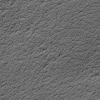
Atmospheric dust classification: not_dusty